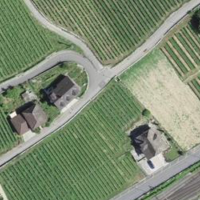
EUNIS habitat code: 54
Species observed at this site:
Erodium cicutarium
Convallaria majalis
Sedum album
Saponaria ocymoides